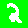
Digit: 2